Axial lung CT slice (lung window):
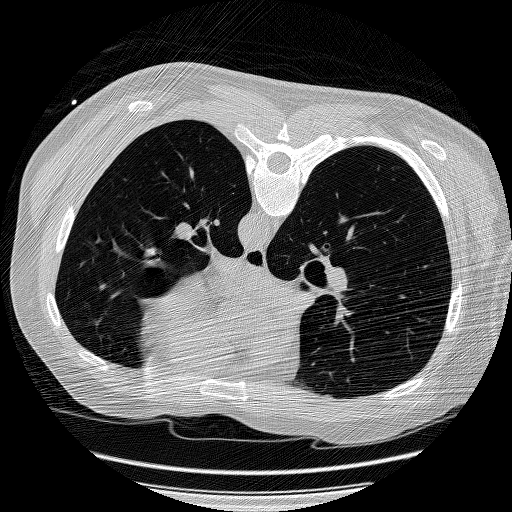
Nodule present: no